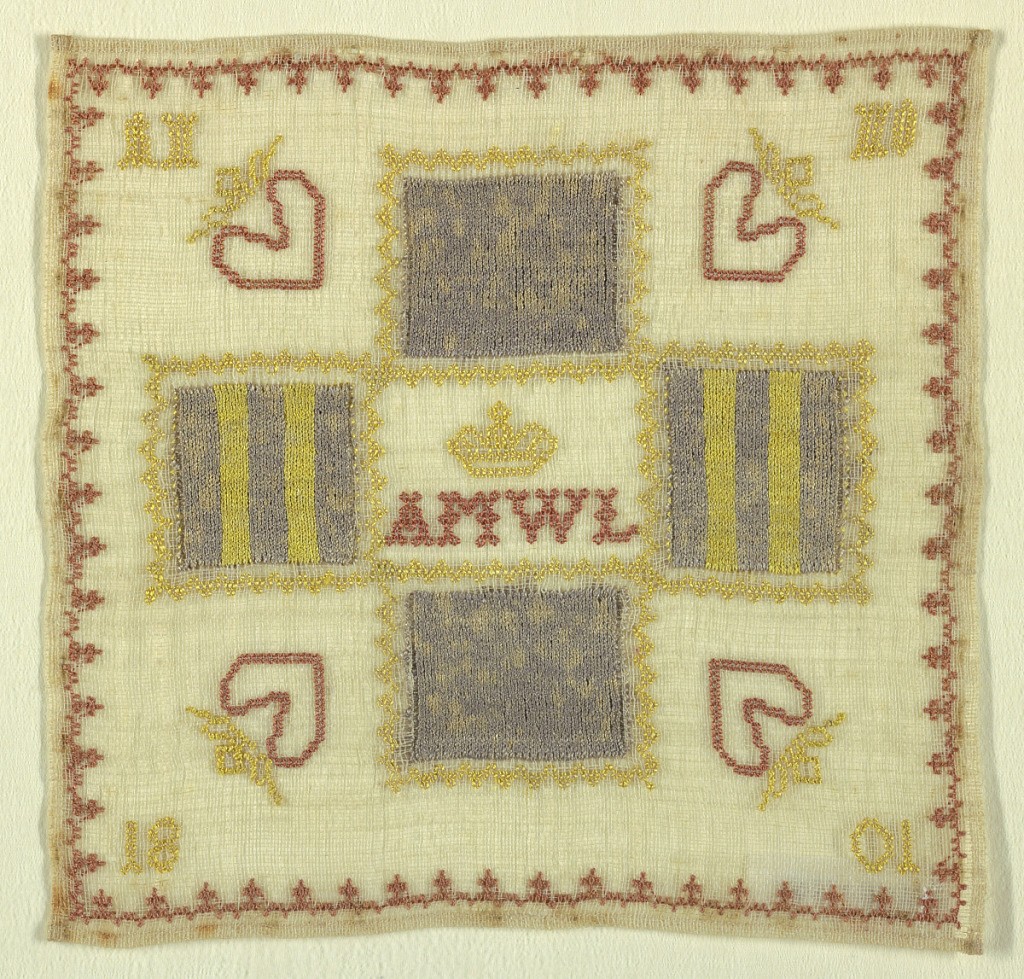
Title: Darning sampler
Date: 1801
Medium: silk Technique: embroidered in cross, four sided, and running stitches on plain weave foundation
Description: Four patches of "knitting darning" with a crowned monogram in the middle.  All of the darning done on top of the foundation fabric.